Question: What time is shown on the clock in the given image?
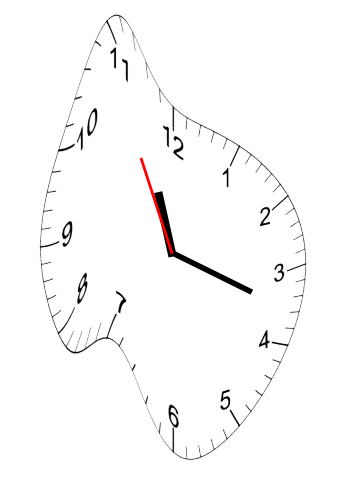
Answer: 11:17:55